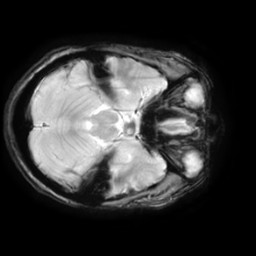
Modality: T2starw
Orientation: axial
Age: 27
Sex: female
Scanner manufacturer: ge
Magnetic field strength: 3 T
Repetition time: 0.65 s
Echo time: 0.02 s